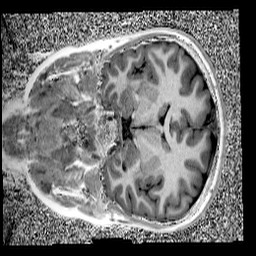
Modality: UNIT1
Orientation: coronal
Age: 10
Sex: female
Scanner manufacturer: siemens
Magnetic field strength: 3 T
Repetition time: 4 s
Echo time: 0.00303 s